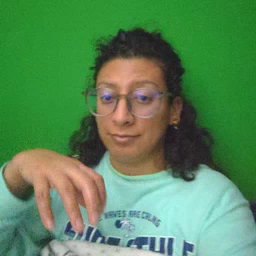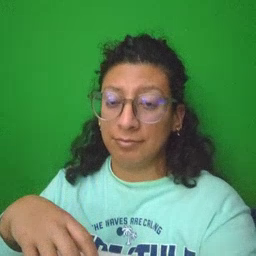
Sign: yesterday